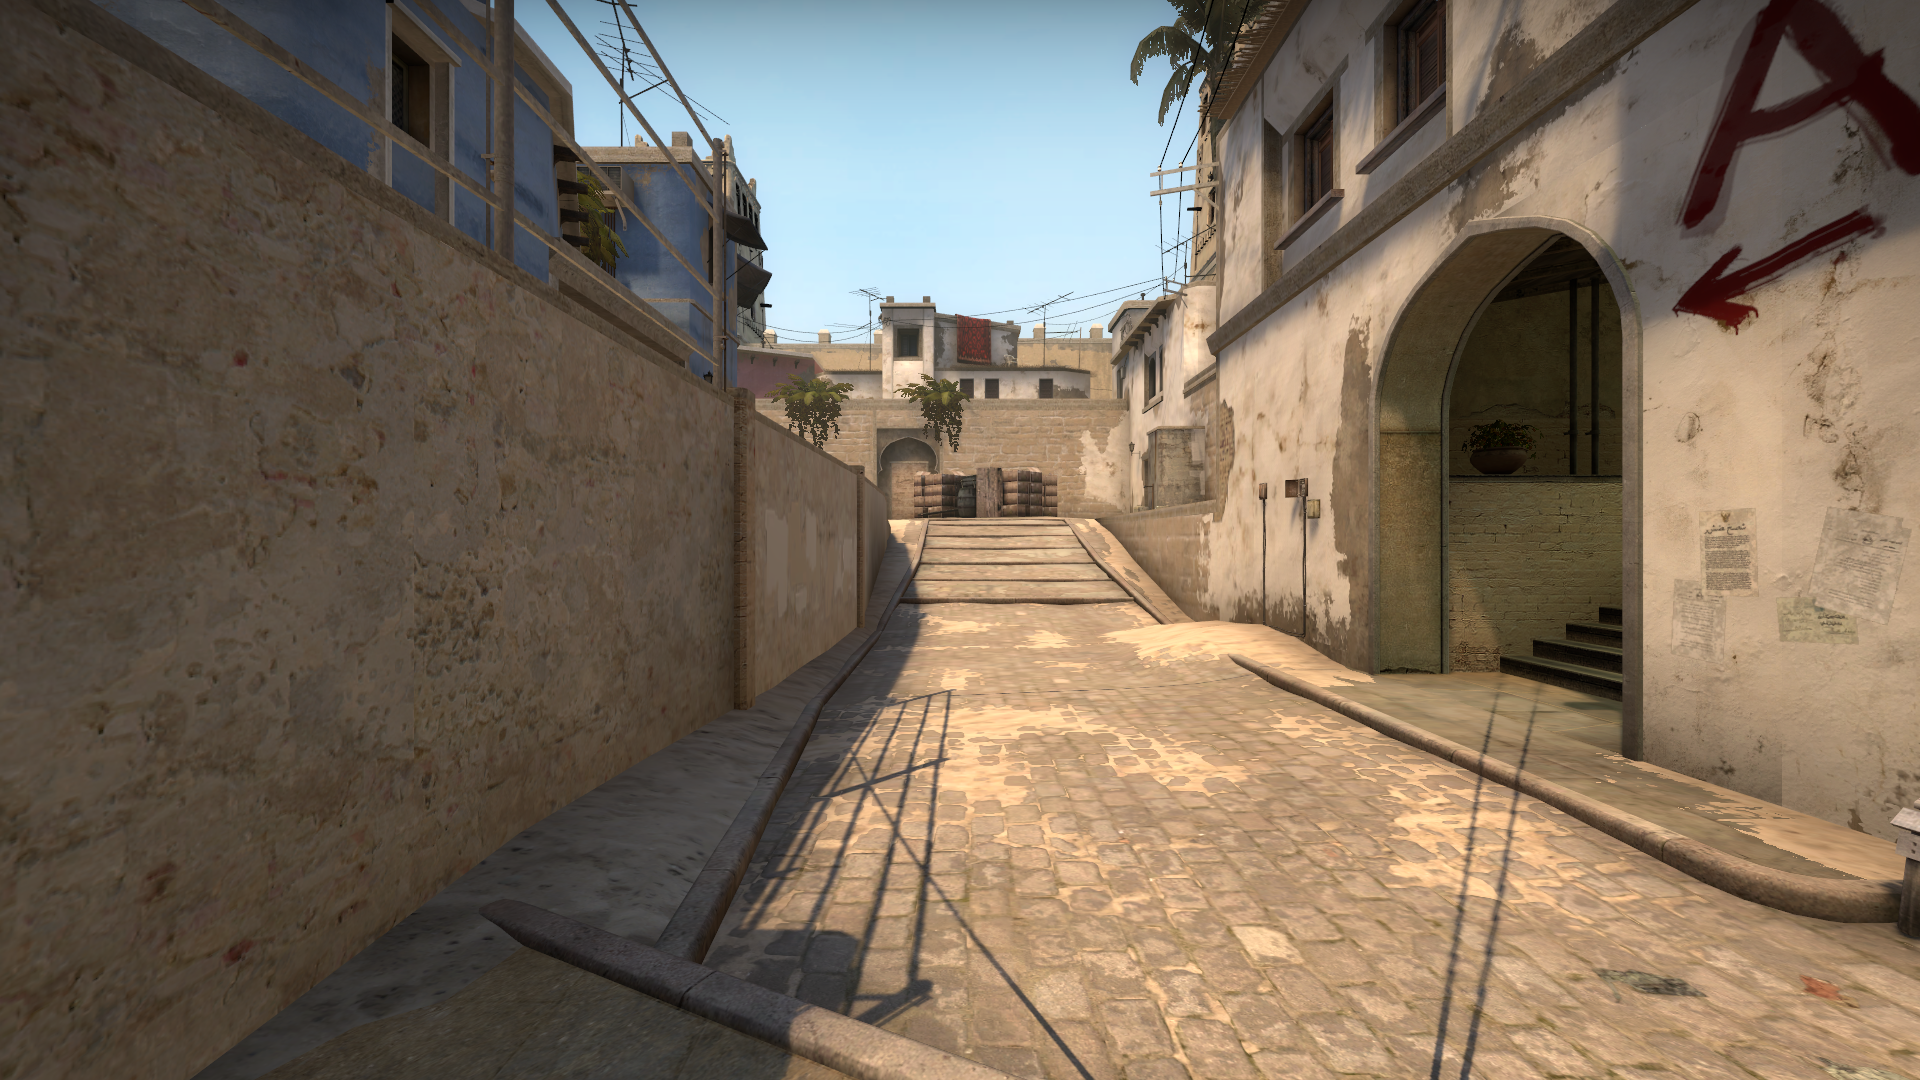
Map: de_mirage